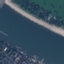
Land use / land cover class: River